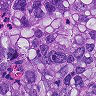
Metastatic tissue present: yes